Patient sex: M
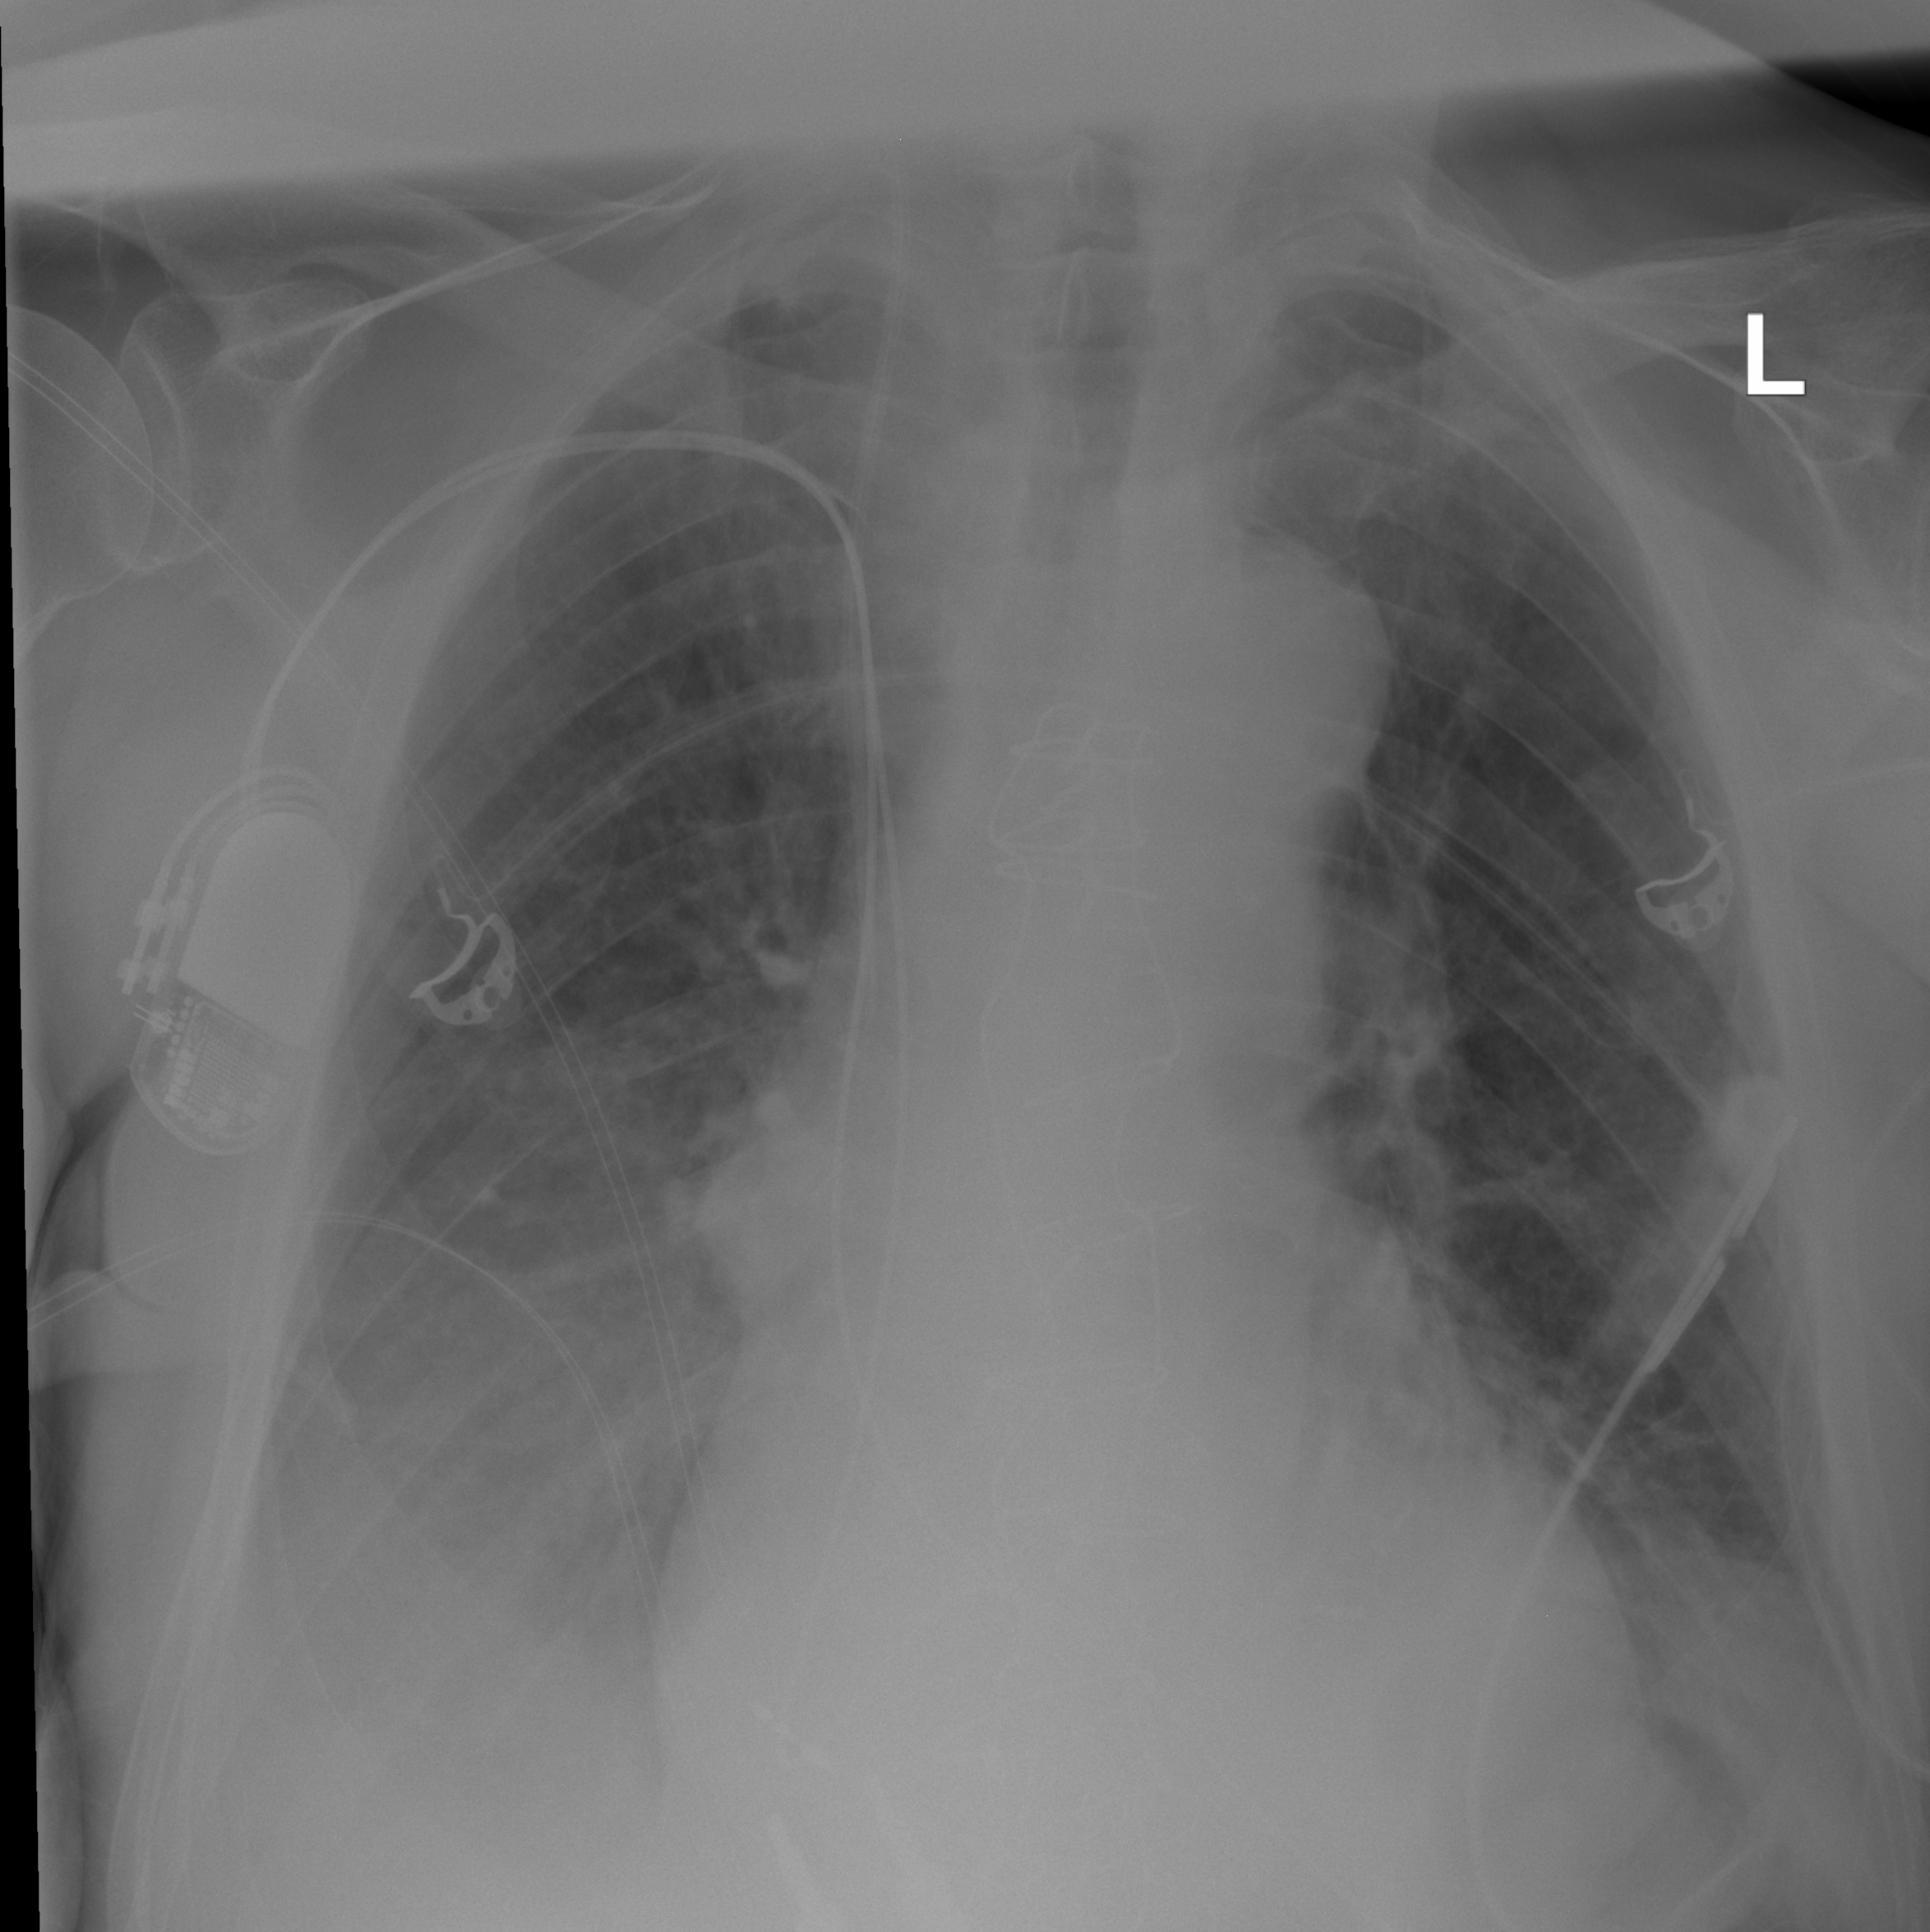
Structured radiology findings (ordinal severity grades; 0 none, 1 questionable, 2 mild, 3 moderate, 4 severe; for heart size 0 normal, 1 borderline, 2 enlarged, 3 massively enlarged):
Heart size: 1
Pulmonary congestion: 0
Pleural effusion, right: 2
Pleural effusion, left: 2
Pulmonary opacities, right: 1
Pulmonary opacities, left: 1
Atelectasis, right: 2
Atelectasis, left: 2